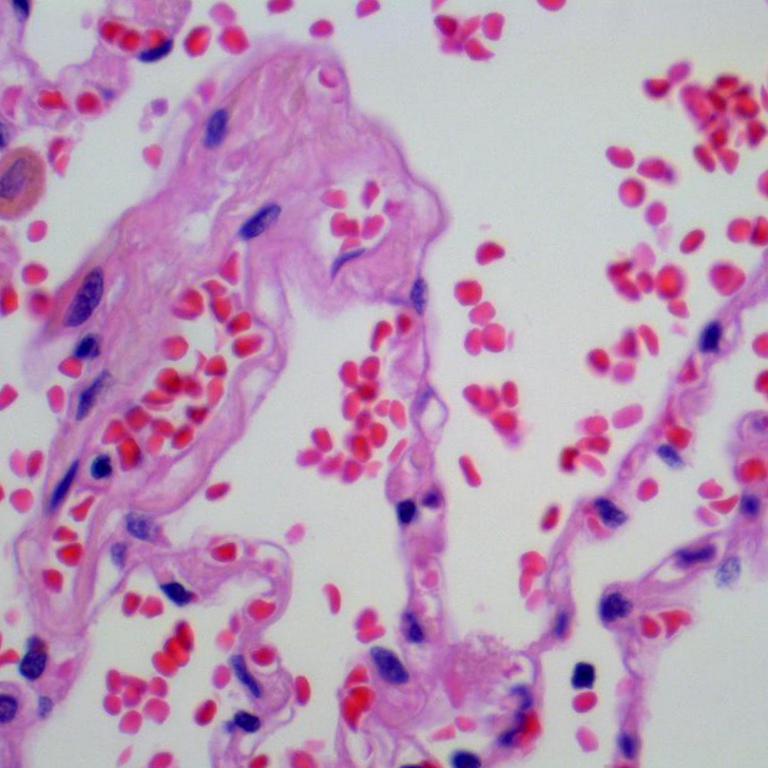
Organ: lung
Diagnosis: benign